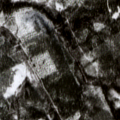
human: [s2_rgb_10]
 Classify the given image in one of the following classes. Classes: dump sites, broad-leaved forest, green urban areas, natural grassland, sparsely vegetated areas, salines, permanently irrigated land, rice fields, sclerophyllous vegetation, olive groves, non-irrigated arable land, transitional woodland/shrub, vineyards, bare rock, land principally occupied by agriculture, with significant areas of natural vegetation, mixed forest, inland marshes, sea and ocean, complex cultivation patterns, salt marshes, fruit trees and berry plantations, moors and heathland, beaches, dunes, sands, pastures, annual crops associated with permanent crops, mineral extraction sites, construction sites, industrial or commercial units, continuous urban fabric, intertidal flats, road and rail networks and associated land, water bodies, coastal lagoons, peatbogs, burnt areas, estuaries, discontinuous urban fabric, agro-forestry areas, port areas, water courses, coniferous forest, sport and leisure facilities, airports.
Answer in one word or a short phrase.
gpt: coniferous forest, mixed forest, transitional woodland/shrub